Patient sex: F
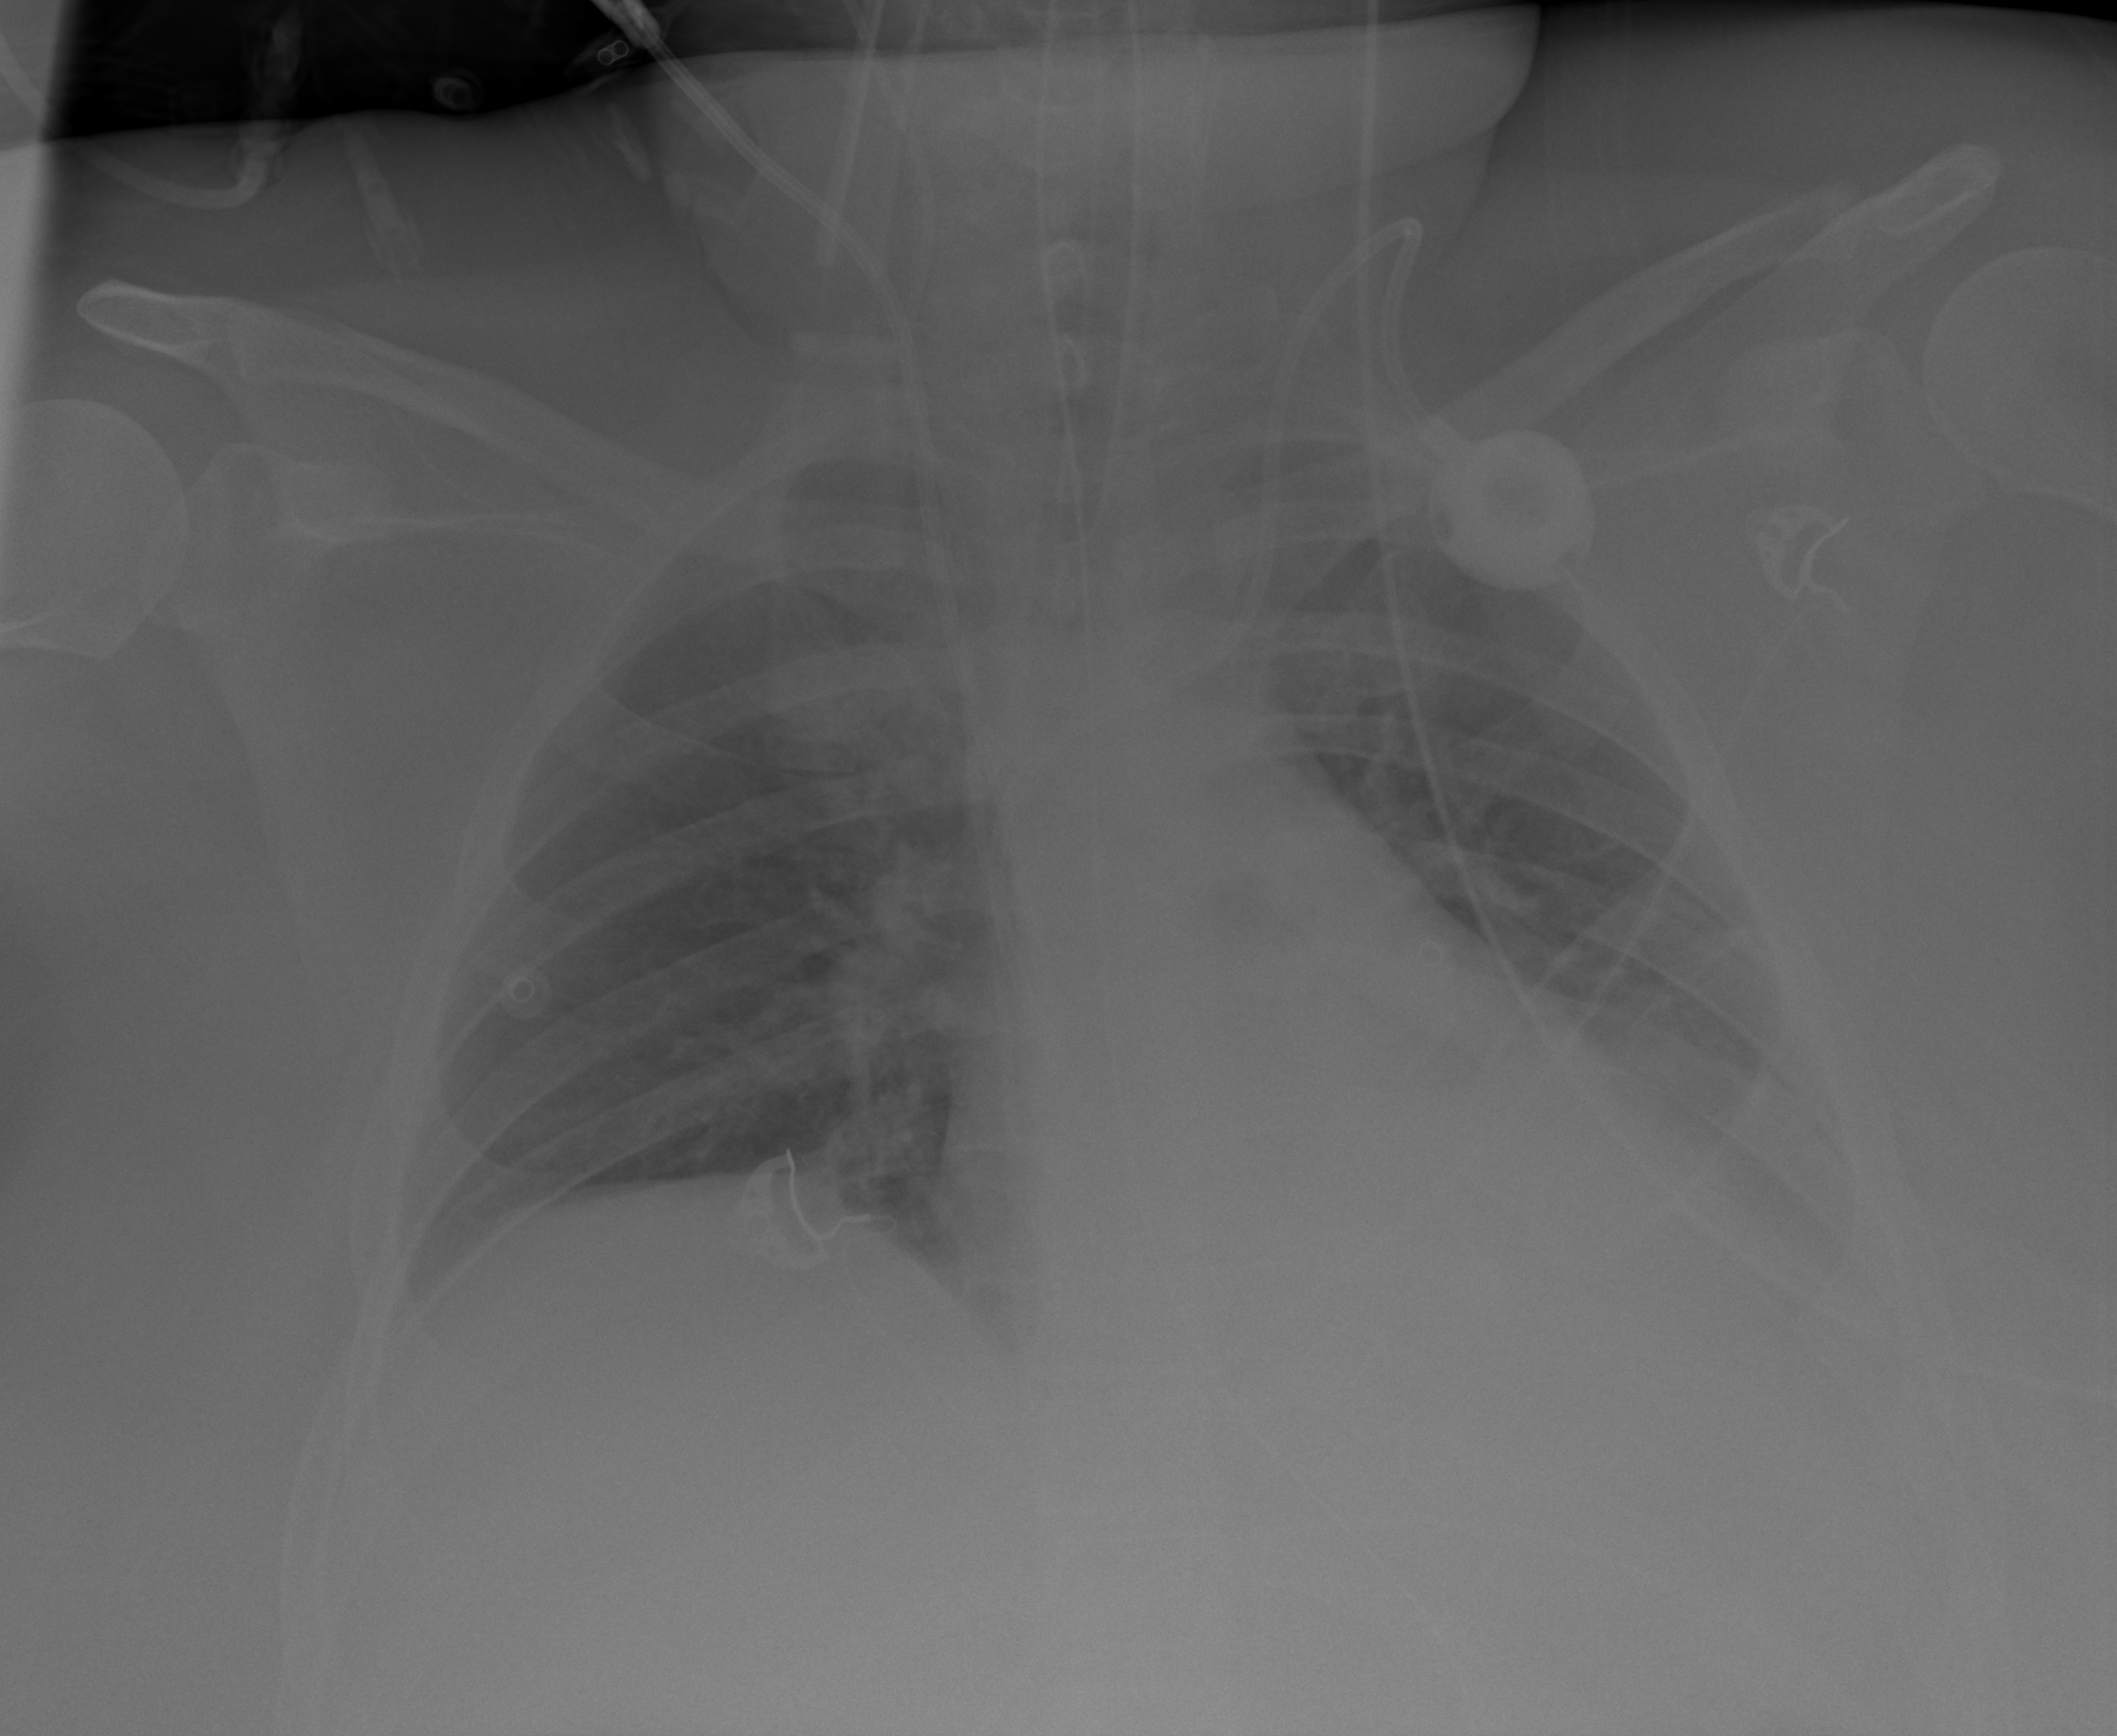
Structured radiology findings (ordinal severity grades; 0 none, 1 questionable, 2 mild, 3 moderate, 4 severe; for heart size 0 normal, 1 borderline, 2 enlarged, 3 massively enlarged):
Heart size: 2
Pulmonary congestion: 2
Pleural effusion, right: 0
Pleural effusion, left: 2
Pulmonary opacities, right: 0
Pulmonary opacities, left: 0
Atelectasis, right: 2
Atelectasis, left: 2